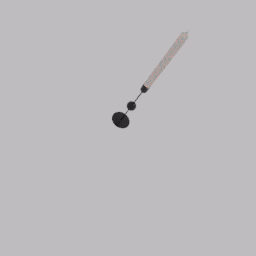
Label: decoration